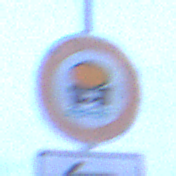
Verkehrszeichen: VerbotFahrzeugeWassergefaehrdenderLadung
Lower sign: RichtungsangabeDurchPfeile2
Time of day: Dawn
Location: Outdoor (Urban)
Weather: PartlyCloudy
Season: NotSpecified
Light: Natural